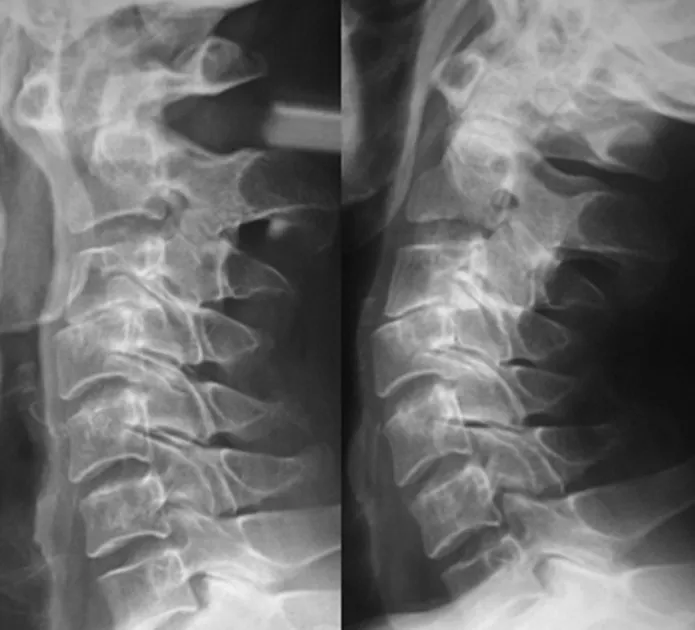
dynamic X-rays showing overt C1-C2 instability and C3/C4 retrolisthesis.
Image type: radiology (x_ray)